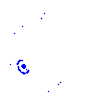
Particle: proton